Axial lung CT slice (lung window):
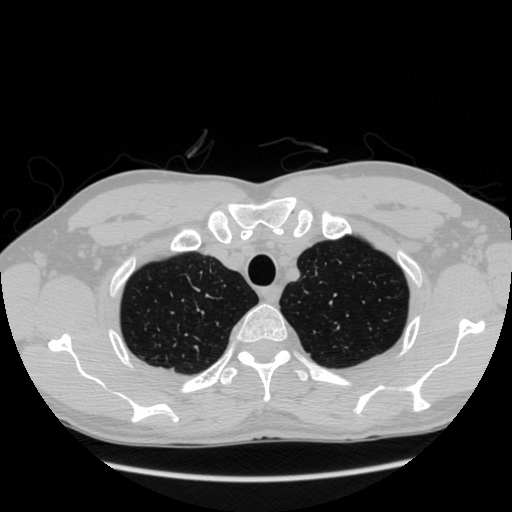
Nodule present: no